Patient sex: F
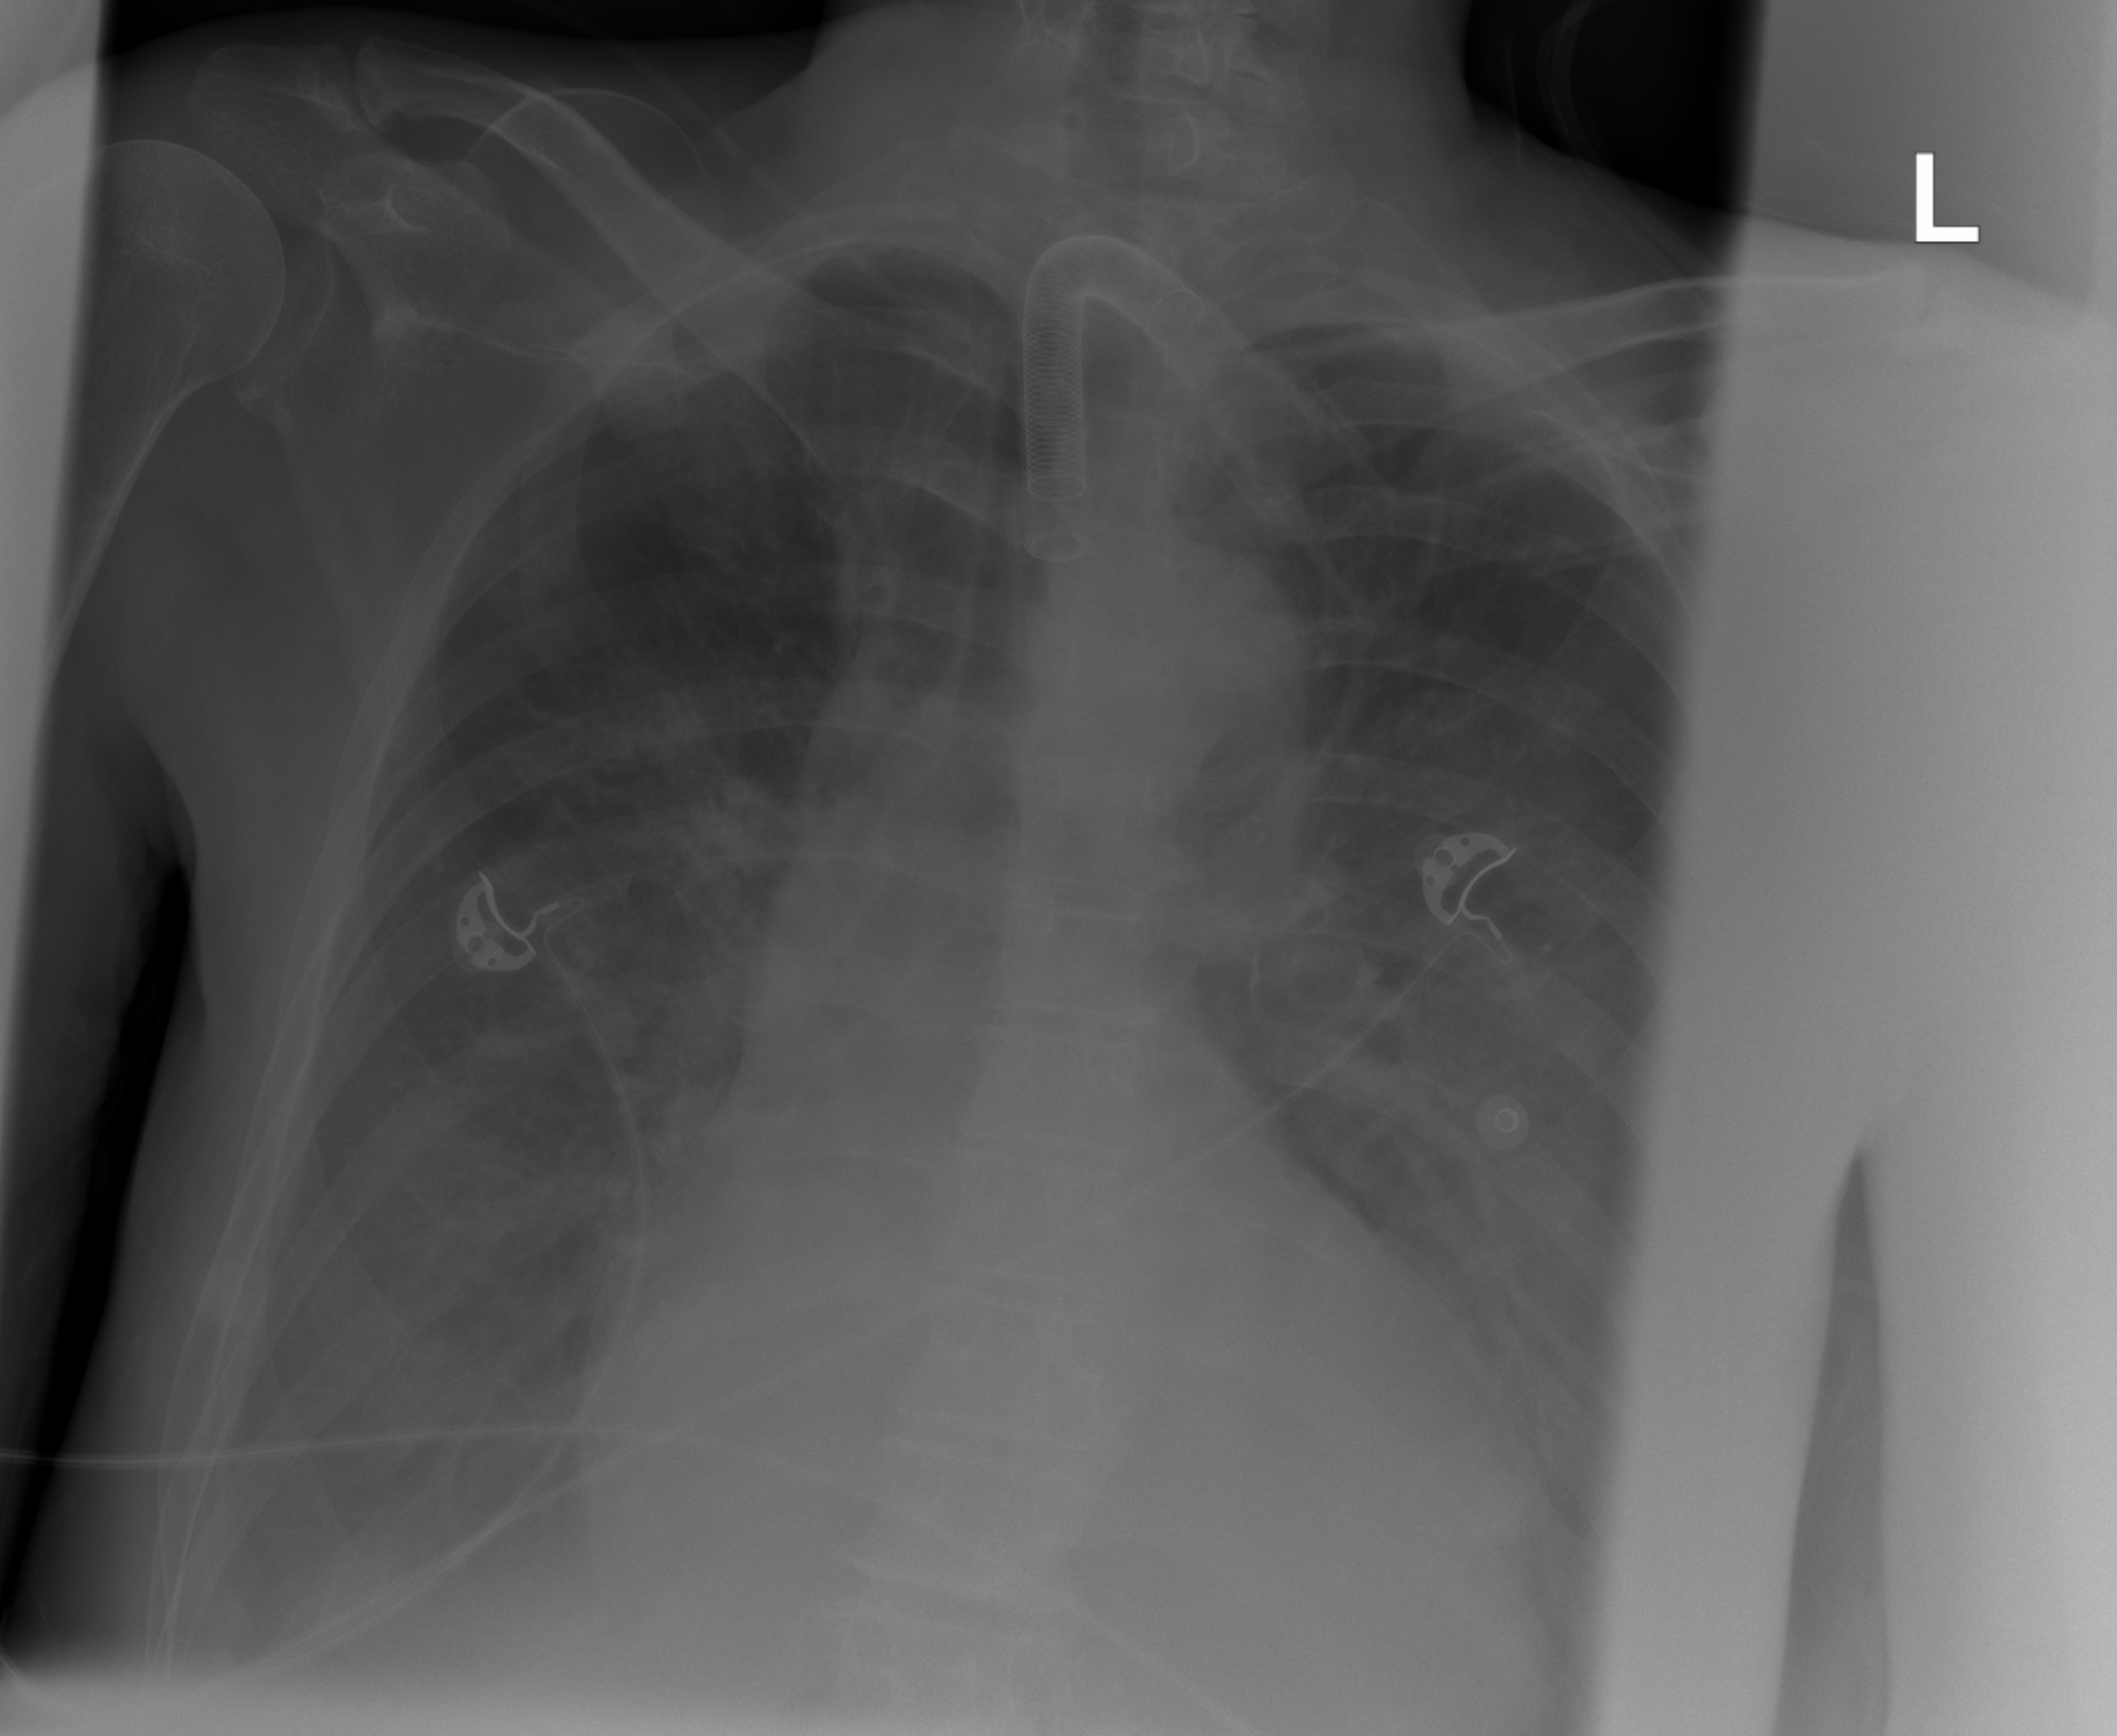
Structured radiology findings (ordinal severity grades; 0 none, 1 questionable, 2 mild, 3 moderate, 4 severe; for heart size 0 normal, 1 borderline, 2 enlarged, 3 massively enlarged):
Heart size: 2
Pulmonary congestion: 2
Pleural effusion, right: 2
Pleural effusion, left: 2
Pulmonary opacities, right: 0
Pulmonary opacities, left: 0
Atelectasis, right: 2
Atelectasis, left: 2